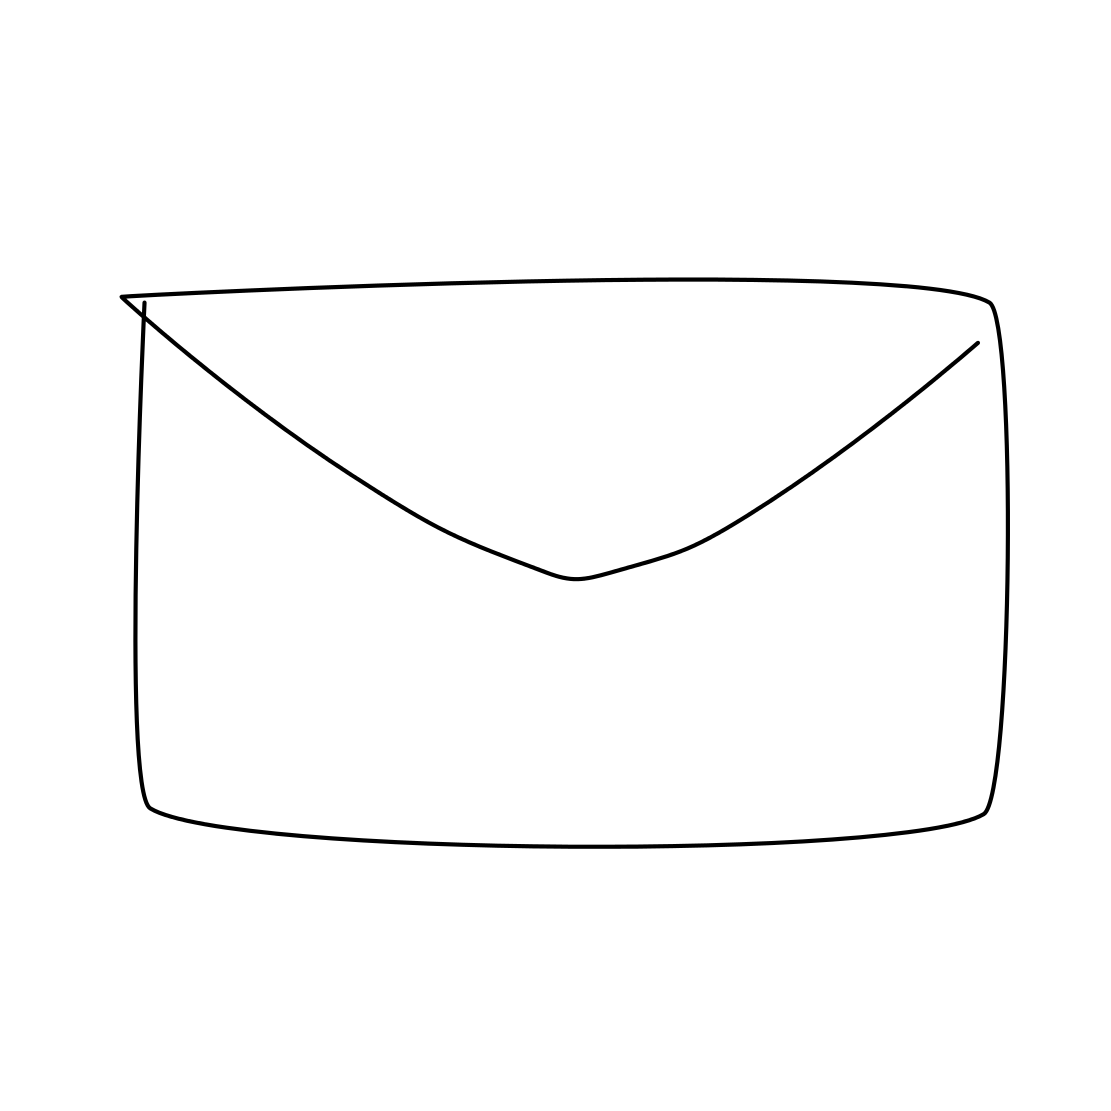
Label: envelope